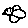
Label: bird